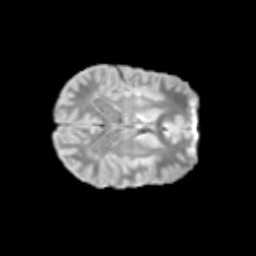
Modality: T2w
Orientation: axial
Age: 13
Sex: female
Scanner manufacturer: siemens
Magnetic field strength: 3 T
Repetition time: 3.8 s
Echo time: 0.07 s